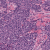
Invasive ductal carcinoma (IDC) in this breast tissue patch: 1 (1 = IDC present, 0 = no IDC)